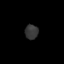
Tissue: skin
Cell type: Epithelial cells
Senescence score: 0.2159
Nuclear area (px): 191
Mean DAPI intensity: 53.895